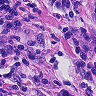
Metastatic tissue present: yes